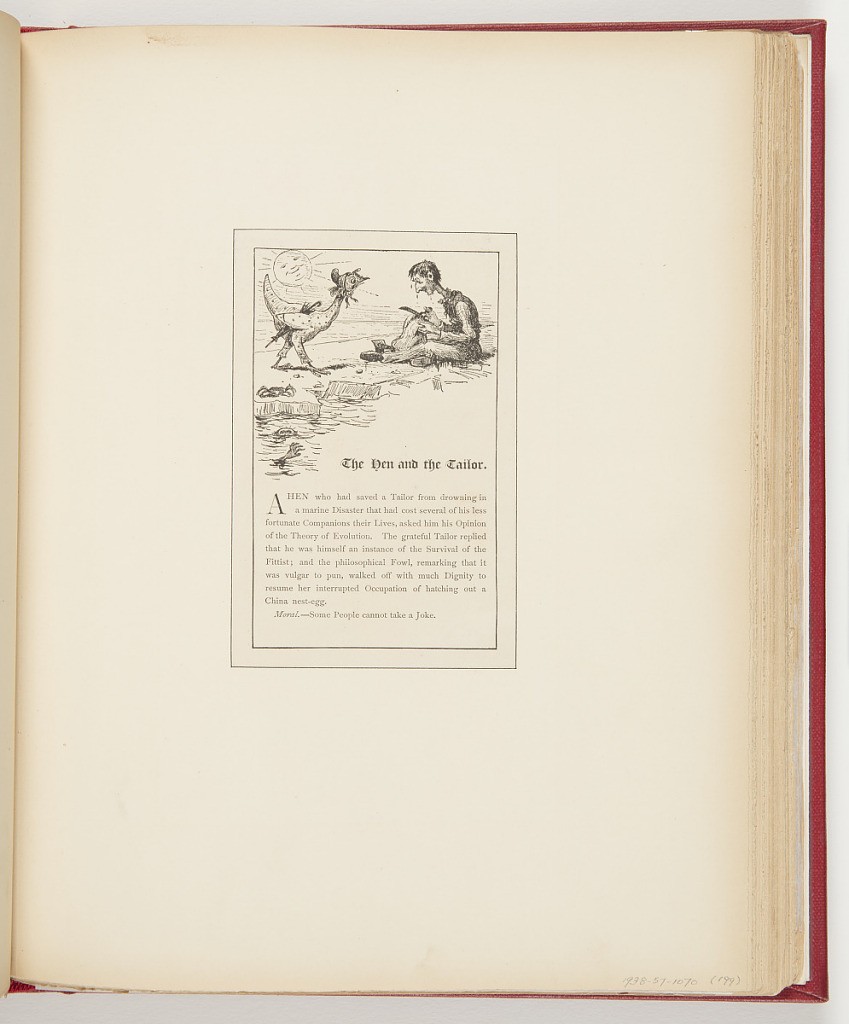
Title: The Hen and the Sailor
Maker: Frederick Stuart Church, American, 1842–1924
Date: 1878
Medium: Printed in black ink on paper
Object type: Ephemera
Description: Upper left, side profile of chicken with bonnet and umbrella under wing. Upper right, profile of sitting man cutting fabric with scissors. Both are on iceberg. Lower left, downing figure. Below, short story. Smiling sun in background.